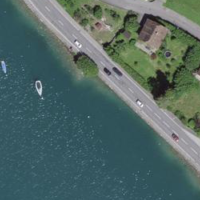
EUNIS habitat code: 14
Species observed at this site:
Cygnus olor